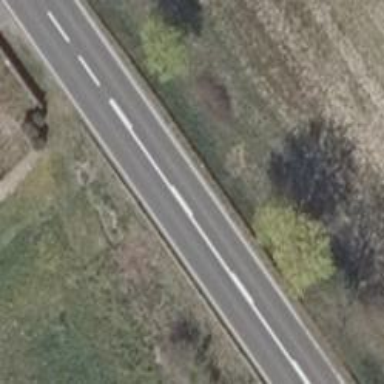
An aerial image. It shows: Secondary road with asphalt surface.